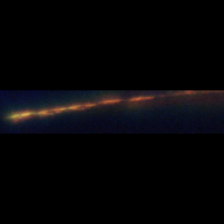
Taxon: Psuedo-nitzschia
Group: Diatoms